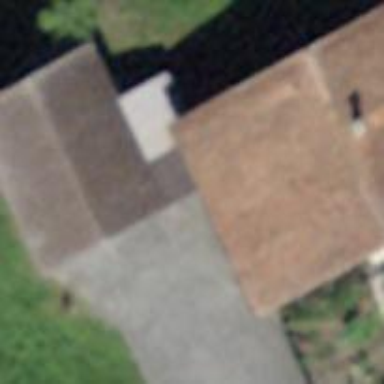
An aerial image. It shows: Simple and straightforward house.